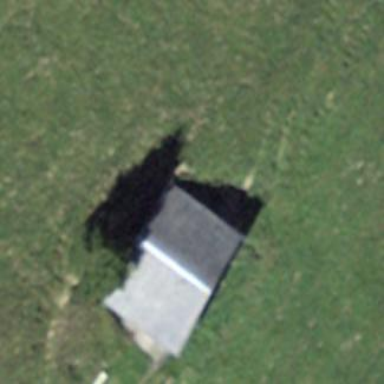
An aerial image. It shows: Farm auxiliary building.